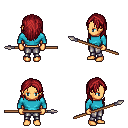
a pixel art fantasy rpg character, female body template, human, tanned skin, teal long-sleeve shirt, metal pants, brunette long hairstyle, spear, four views (front, back, left, right), 2x2 character sprite sheet, small pixel art, hard edges, no anti-aliasing